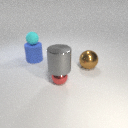
large brown metal sphere to the right of small red metal sphere